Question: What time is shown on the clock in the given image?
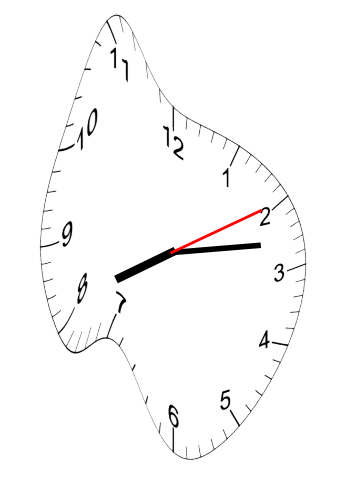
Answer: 08:13:10